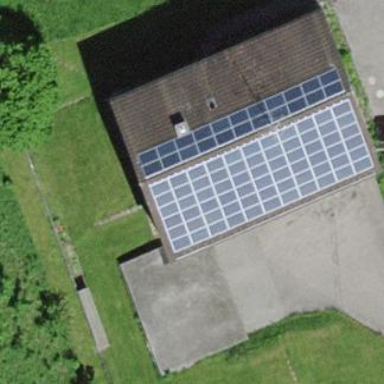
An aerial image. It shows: Solar power generator using photovoltaic method with solar photovoltaic panel types.